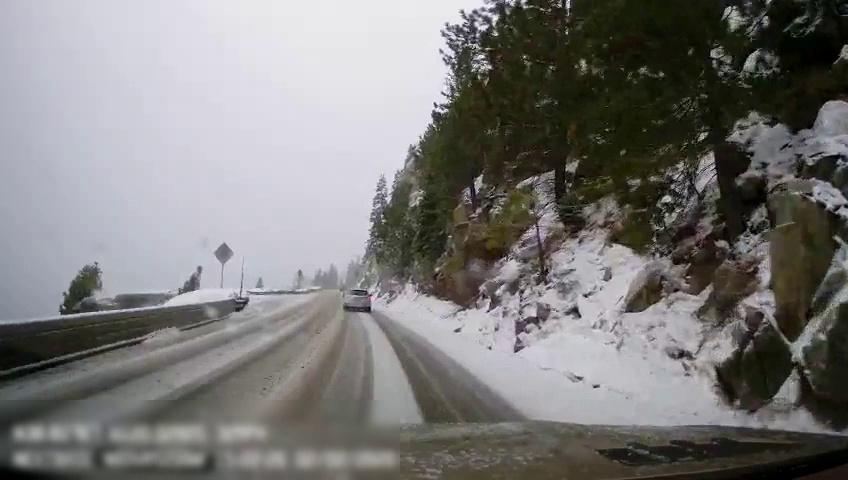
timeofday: Day
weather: Snowy
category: Drivable Space
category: Vehicles | SUV
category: Traffic | Signs